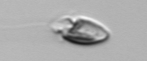
Label: Katodinium_or_Torodinium